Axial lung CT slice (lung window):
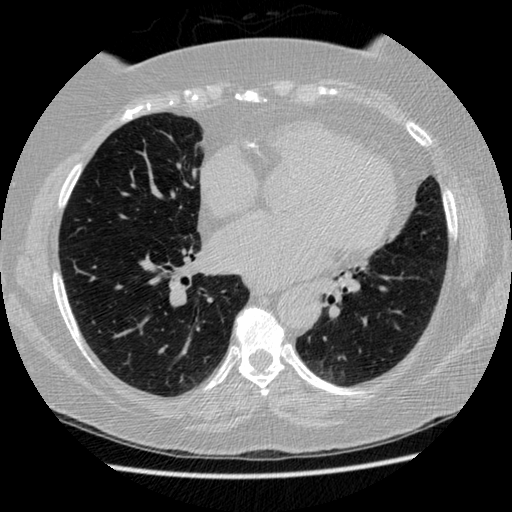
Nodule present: no